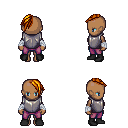
a pixel art fantasy rpg character, female body template, human, dark skin, steel chest armor, magenta pants, dark blonde long mohawk hairstyle, white cloth bandages, black shoes, four views (front, back, left, right), 2x2 character sprite sheet, small pixel art, hard edges, no anti-aliasing